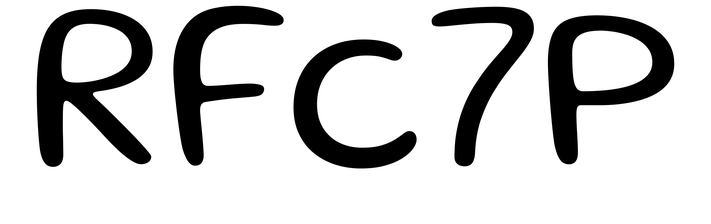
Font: Gluten_Light